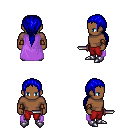
a pixel art fantasy rpg character, male body template, human, dark skin, lavender cape, red pants, blue ponytail hairstyle, cloth bracers, metal boots, dagger, four views (front, back, left, right), 2x2 character sprite sheet, small pixel art, hard edges, no anti-aliasing